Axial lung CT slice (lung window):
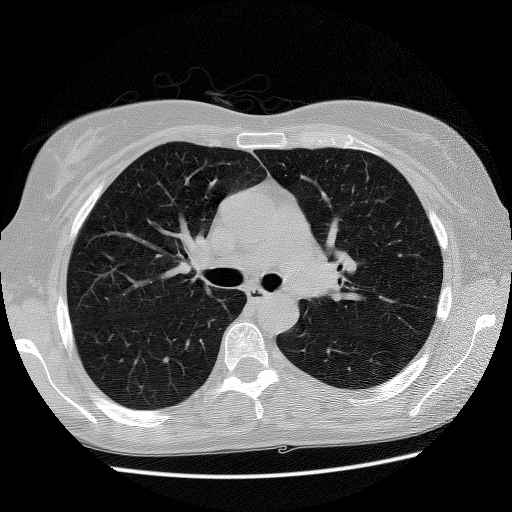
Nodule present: no